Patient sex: F
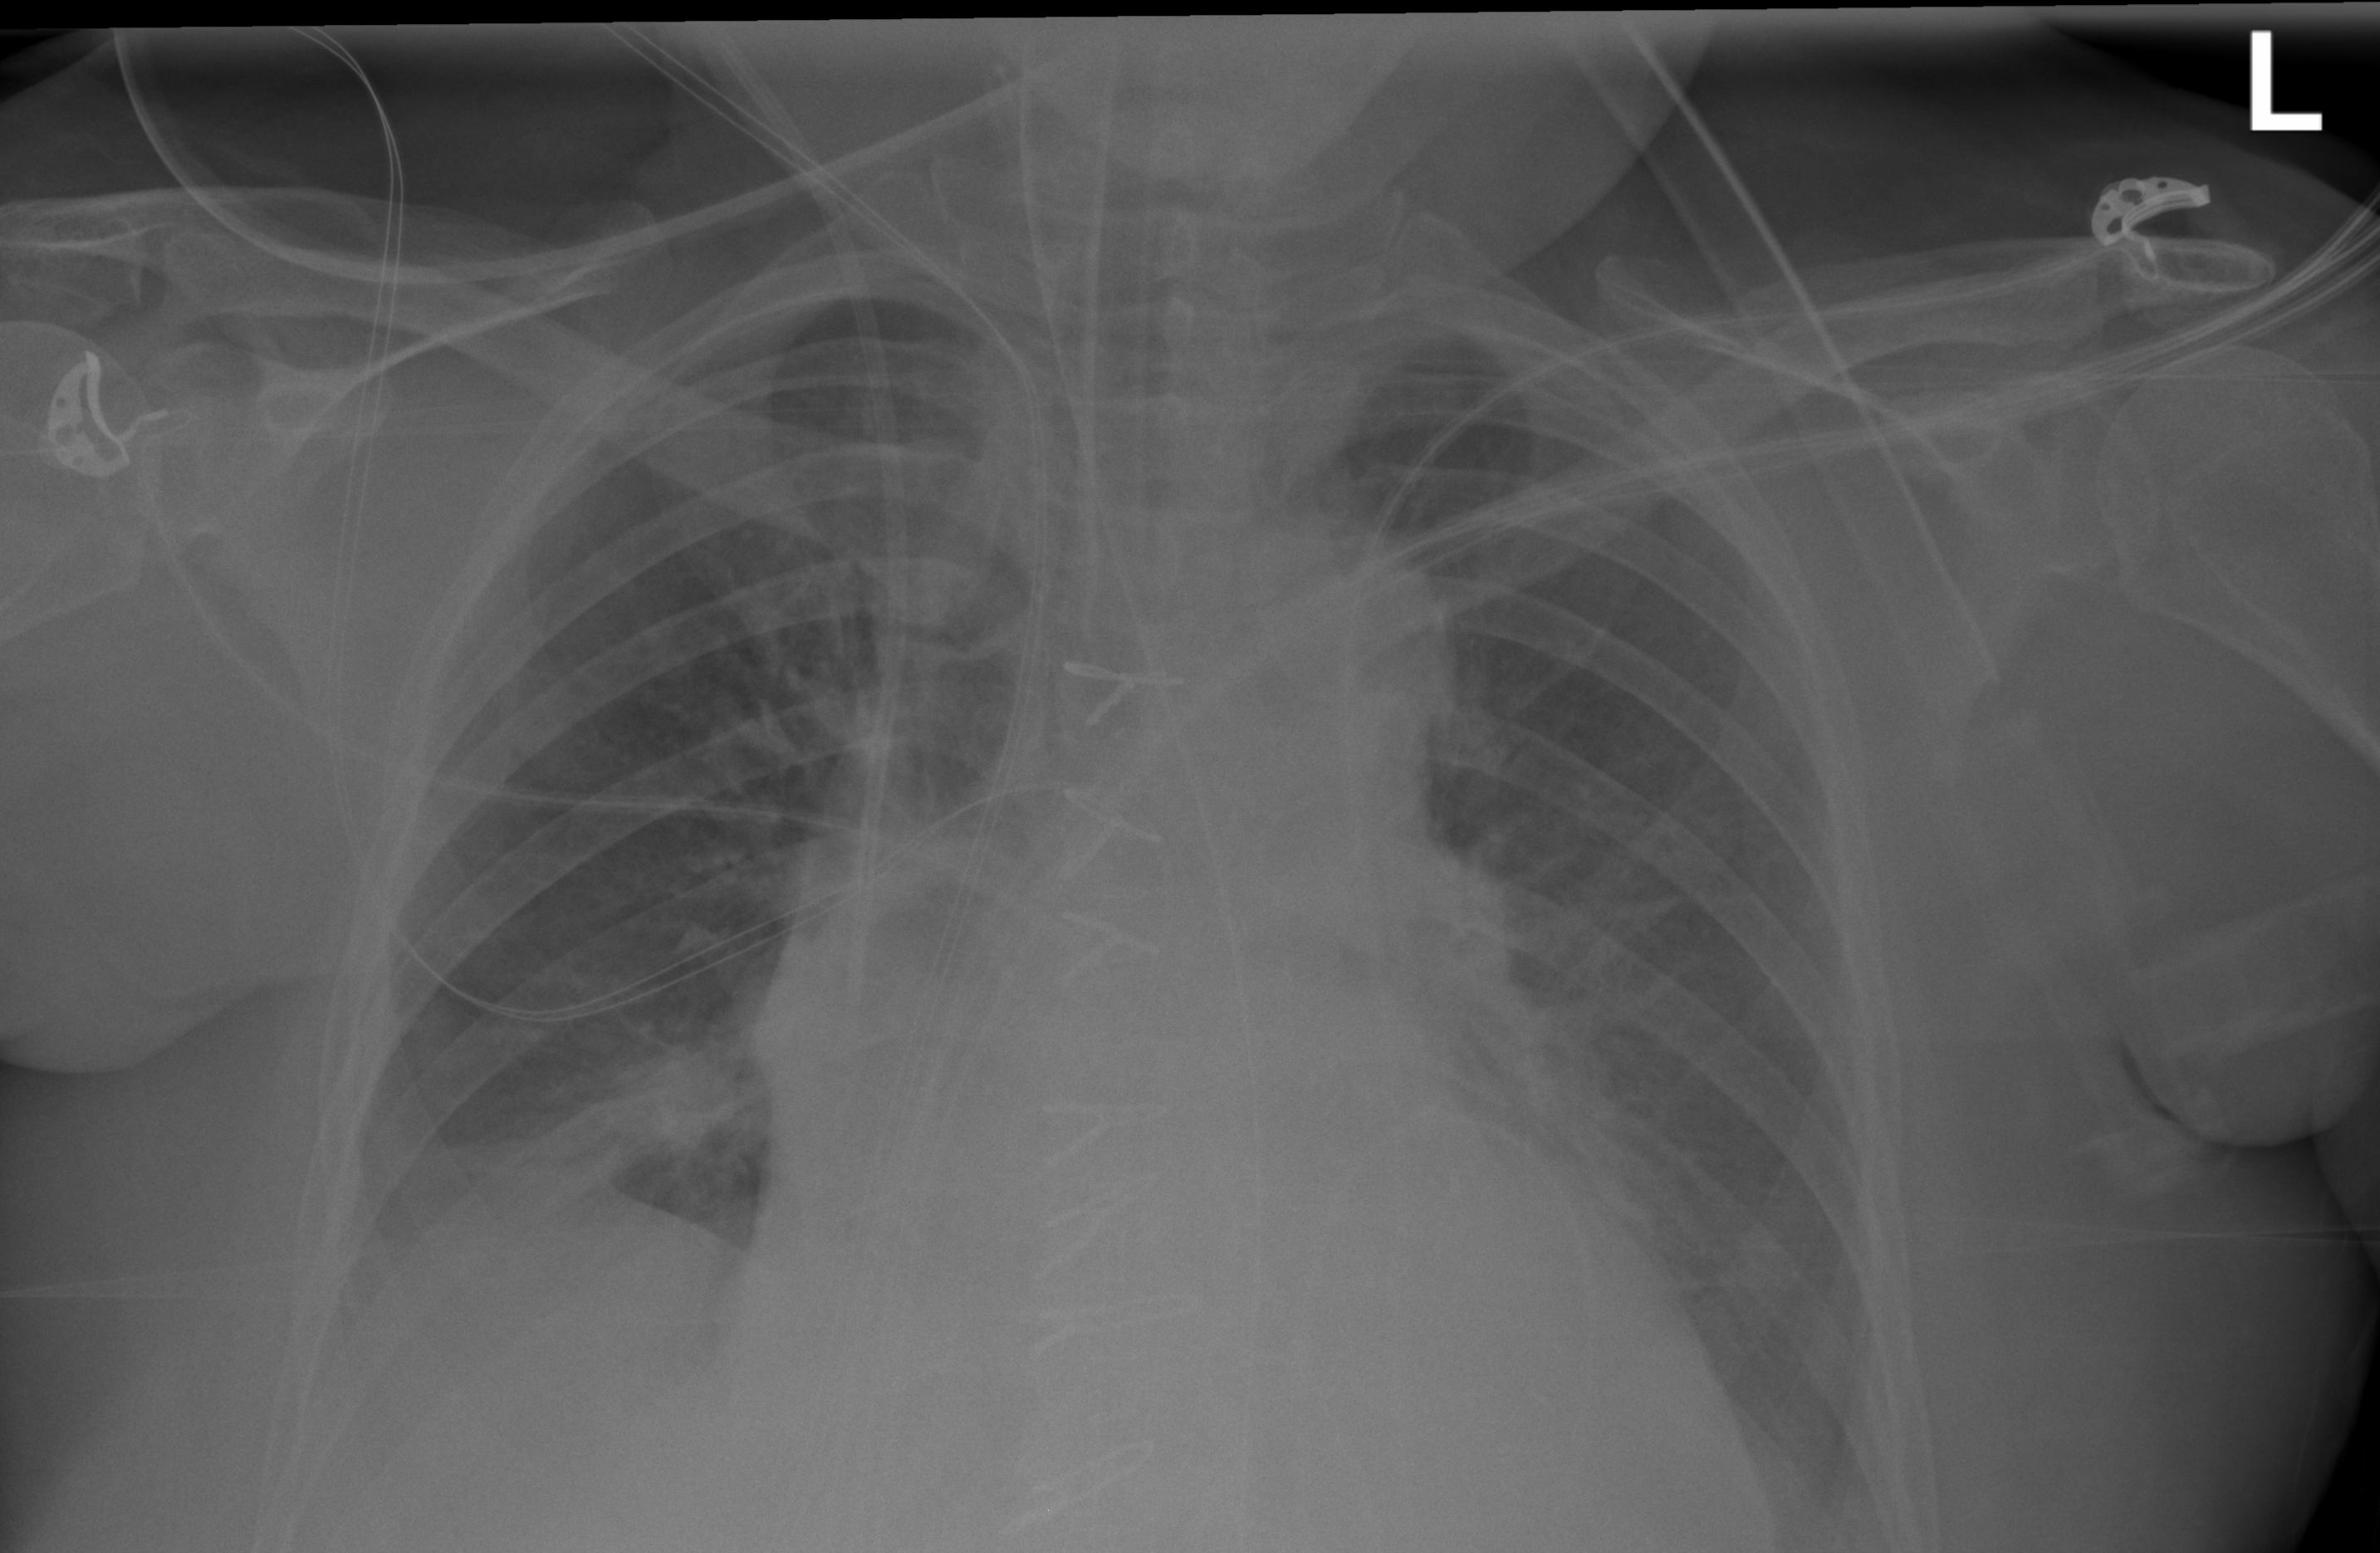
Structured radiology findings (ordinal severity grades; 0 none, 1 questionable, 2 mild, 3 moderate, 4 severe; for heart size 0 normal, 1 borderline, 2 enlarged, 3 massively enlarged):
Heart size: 2
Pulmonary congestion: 1
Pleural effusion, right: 2
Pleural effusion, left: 0
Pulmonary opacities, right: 2
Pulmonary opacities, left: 0
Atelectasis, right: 2
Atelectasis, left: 2